Field crop: maize
Growth stage: 2
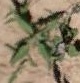
Species: atriplex